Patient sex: M
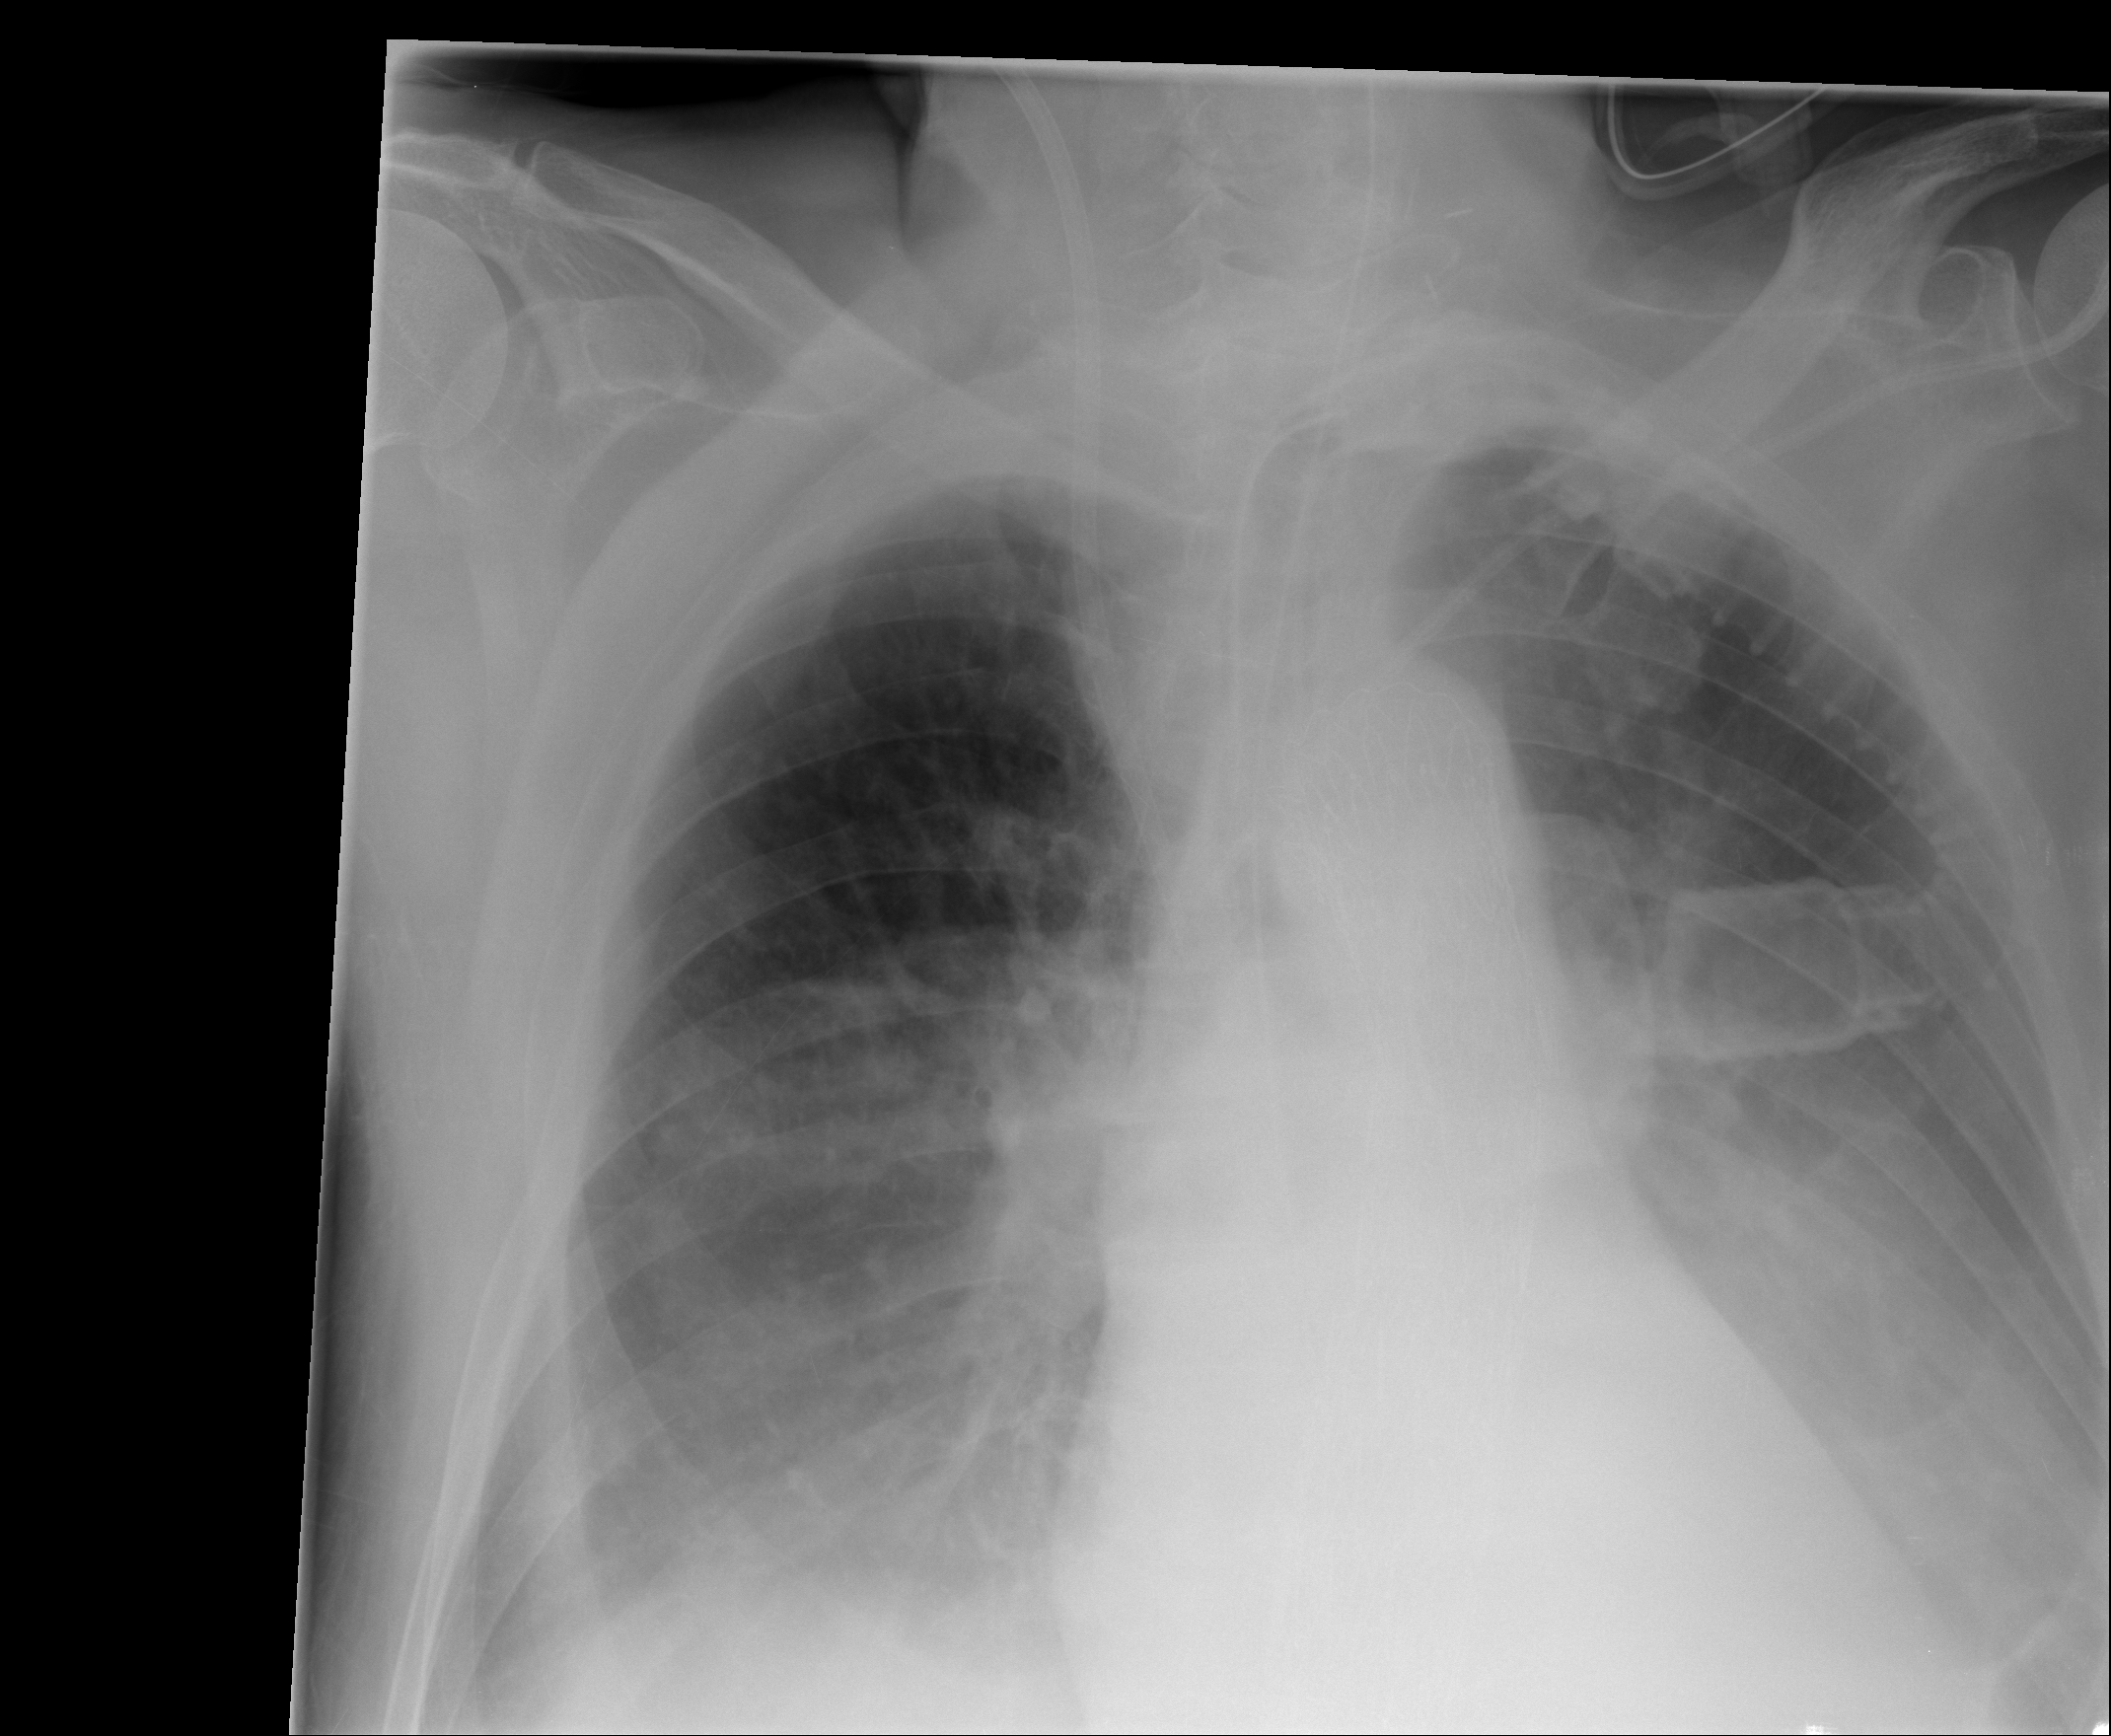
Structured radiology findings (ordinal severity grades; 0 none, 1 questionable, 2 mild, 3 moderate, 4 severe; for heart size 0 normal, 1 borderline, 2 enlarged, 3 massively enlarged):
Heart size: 1
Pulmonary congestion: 2
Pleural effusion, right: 2
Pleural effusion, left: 2
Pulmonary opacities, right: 0
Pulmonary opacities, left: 0
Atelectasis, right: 2
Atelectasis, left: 2